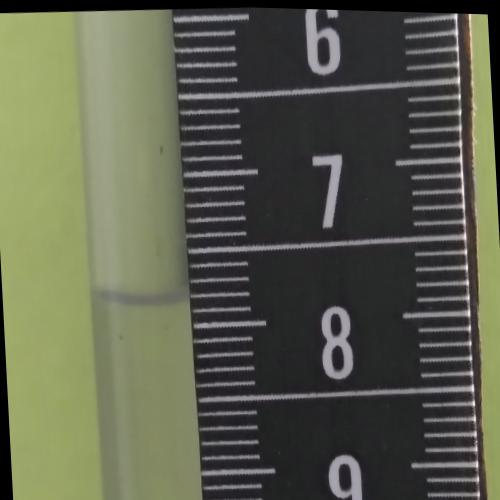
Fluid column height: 7.8 cm